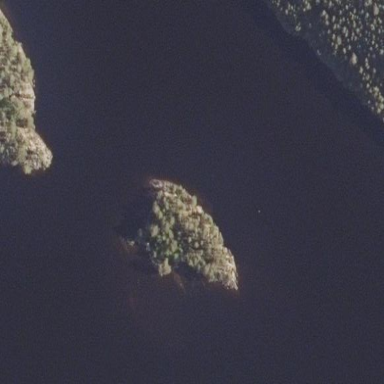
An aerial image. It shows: Image showing island.